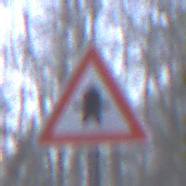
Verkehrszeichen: Vorfahrt
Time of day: MorningAfternoon
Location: Outdoor (Nature)
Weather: Overcast
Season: Winter
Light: Natural